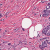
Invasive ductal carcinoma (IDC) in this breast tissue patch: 1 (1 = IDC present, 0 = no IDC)